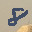
Label: 8